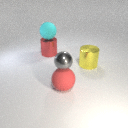
small gray metal sphere above large red rubber sphere